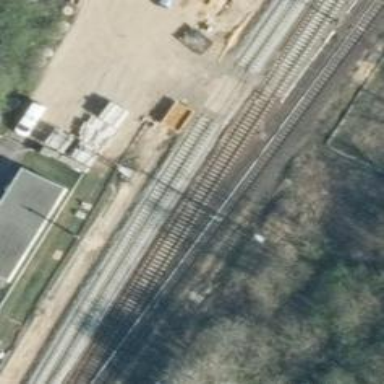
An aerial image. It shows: Solitary milestone along the railway.